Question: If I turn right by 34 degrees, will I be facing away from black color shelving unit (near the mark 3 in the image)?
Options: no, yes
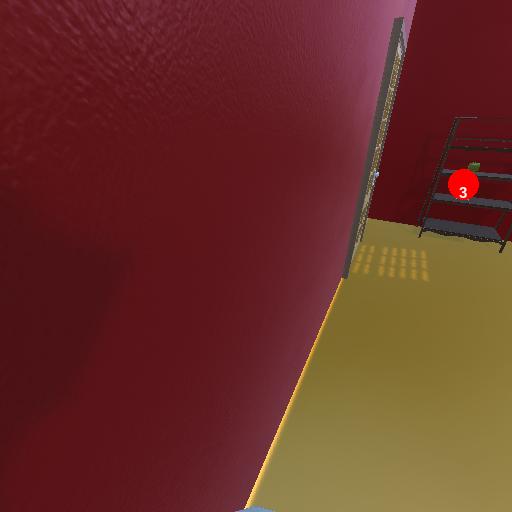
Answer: no